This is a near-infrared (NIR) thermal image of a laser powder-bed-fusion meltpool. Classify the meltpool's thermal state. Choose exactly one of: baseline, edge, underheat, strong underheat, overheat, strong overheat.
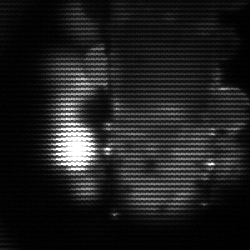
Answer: strong underheat